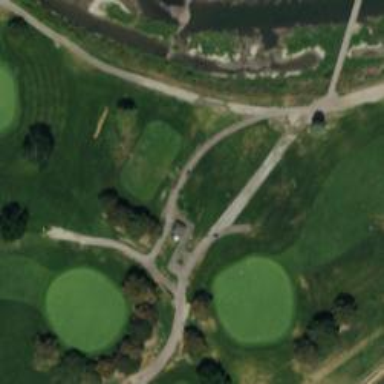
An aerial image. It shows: Grade1 track used as golf cartpath.